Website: macys
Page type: delivery-shipping
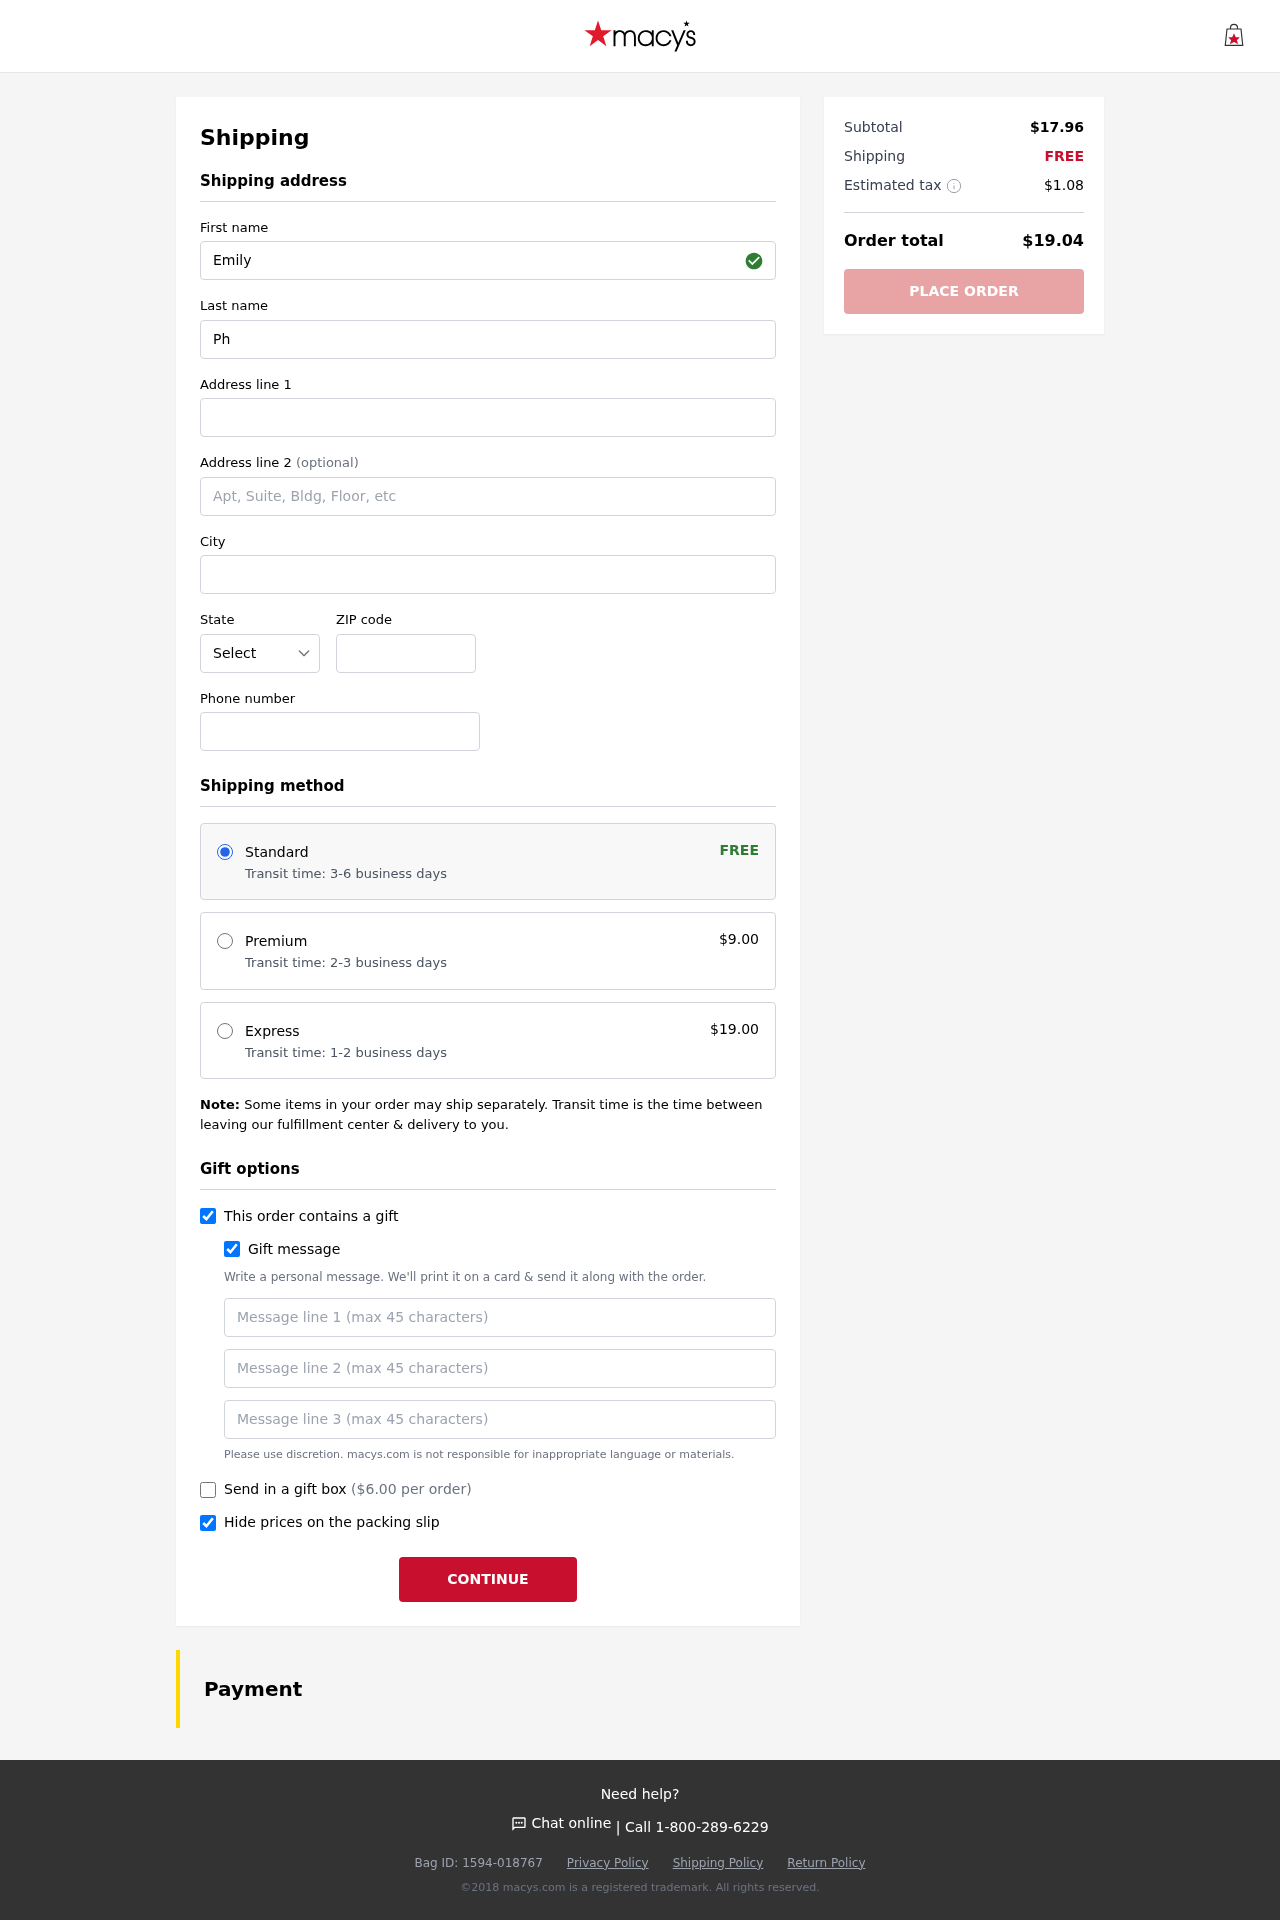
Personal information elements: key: PII_STATE_ABBR
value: WY
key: PII_FIRSTNAME
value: Emily
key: PII_LASTNAME
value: Phillips
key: PII_STREET
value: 9324 Johnson Rapid
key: PII_STREET2
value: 470 Wilson Creek Suite 334
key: PII_CITY
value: West Oliviaville
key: PII_POSTCODE
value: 03507
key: PII_PHONE
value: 2273120327
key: PII_GIFT_MESSAGE
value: Hey Danielle! I thought these delicious tortillas would be perfect for all those fun meals we've been dreaming about together. Can’t wait to have a little fiesta with you soon!  Emily
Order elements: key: ORDER_SHIPPING_STANDARD
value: Transit time: 3-6 business days
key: ORDER_SHIPPING_COST
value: FREE
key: ORDER_SHIPPING_PREMIUM
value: Transit time: 2-3 business days
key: ORDER_SHIPPING_PREMIUM_PRICE
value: $9.00
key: ORDER_SHIPPING_EXPRESS
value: Transit time: 1-2 business days
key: ORDER_SHIPPING_EXPRESS_PRICE
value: $19.00
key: ORDER_GIFT_BOX_PRICE
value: ($6.00 per order)
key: ORDER_SUBTOTAL
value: $17.96
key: ORDER_SHIPPING_COST2
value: FREE
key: ORDER_TAX
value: $1.08
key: ORDER_TOTAL
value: $19.04